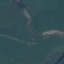
Label: Pasture